Question: Is there any example for showing a hello world notification on Mountain Lion OSX 10.8 (the new notification center).
Just to add visual clarity here is what I am talking about:

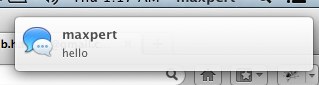
Answer: I finally found answer after a little help from @Alexsander.
'''
NSUserNotification *notification = [[NSUserNotification alloc] init];
[notification setTitle:@"Hello World"];
[notification setInformativeText:@"Hello world message"];
[notification setDeliveryDate:[NSDate dateWithTimeInterval:20 sinceDate:[NSDate date]]];
[notification setSoundName:NSUserNotificationDefaultSoundName];
NSUserNotificationCenter *center = [NSUserNotificationCenter defaultUserNotificationCenter];
[center scheduleNotification:notification];
'''
Hope it helps people